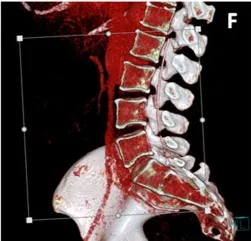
(F,G) Three-dimensional (3D) reconstructions. There is no local compression of neurological elements.
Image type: radiology (ct)